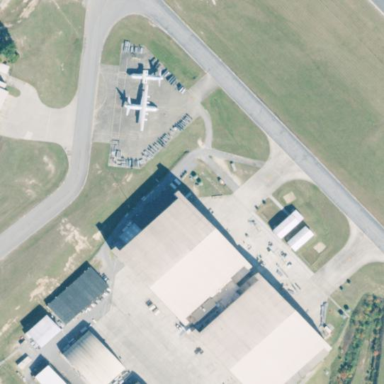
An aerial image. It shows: Hangar located at airport.